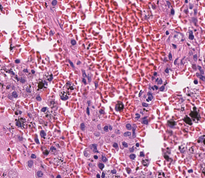
Tumor epithelial tissue: no
Tumor-associated stroma tissue: yes
Normal tissue: no